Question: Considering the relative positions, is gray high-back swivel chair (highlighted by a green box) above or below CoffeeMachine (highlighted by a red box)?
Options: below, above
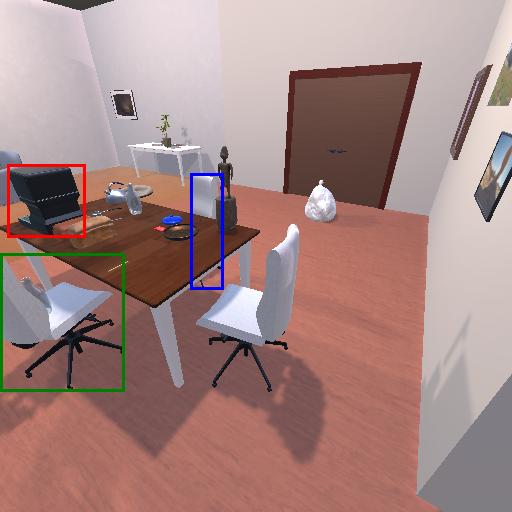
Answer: below